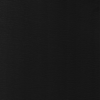
Label: not_dusty